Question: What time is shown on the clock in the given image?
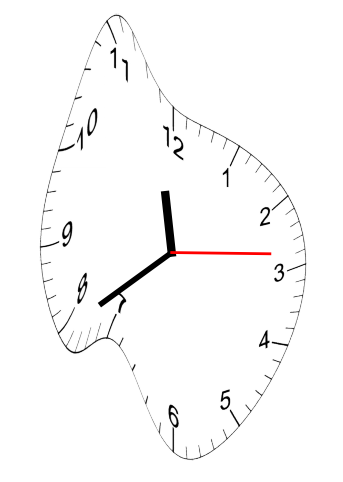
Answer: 11:39:14